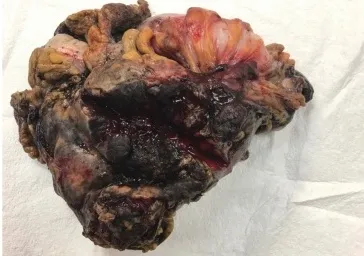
The resected tumor during analysis.
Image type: medical_photograph (other_medical_photograph)